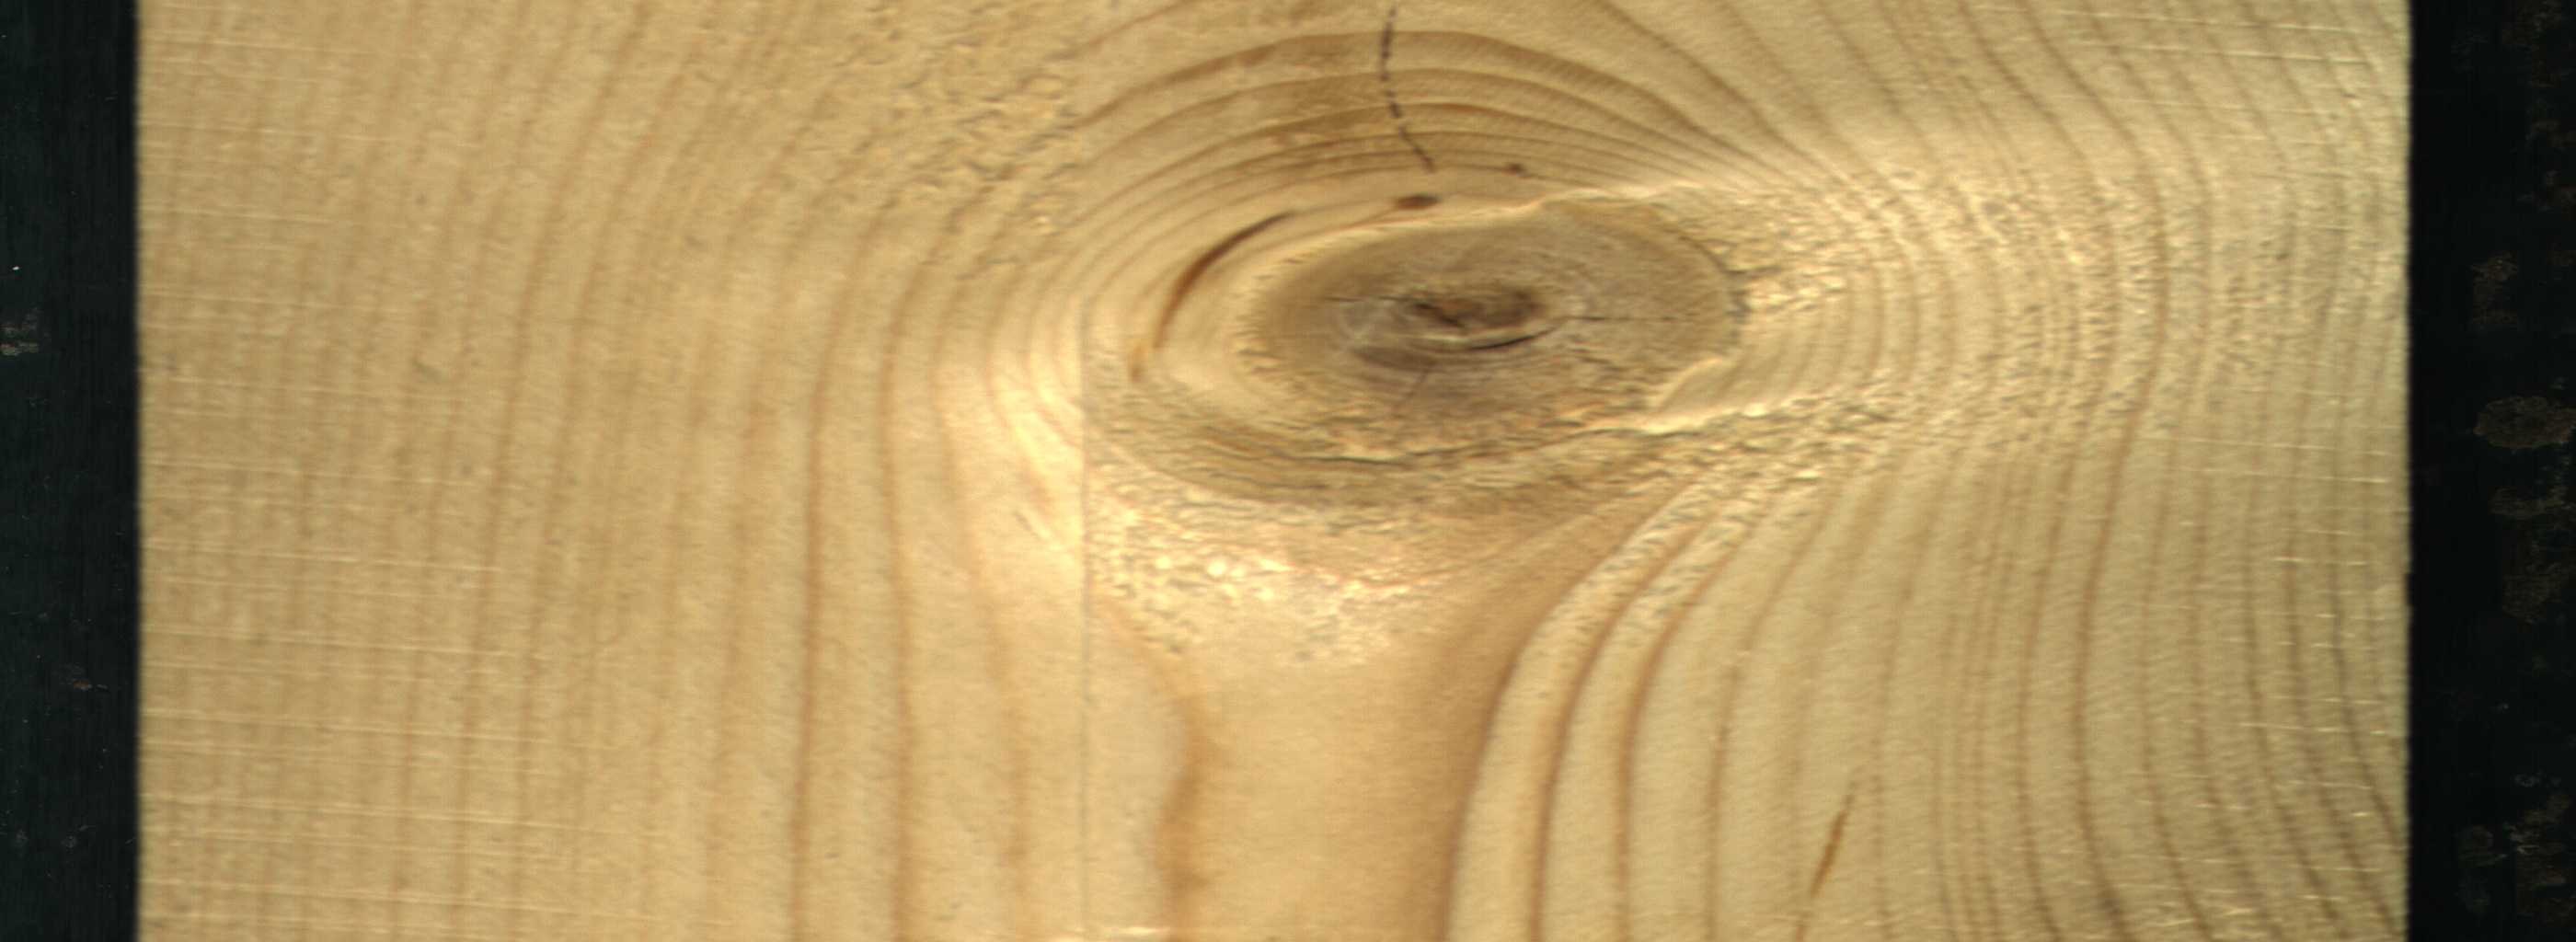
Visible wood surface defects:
resin
resin
Crack
knot_with_crack